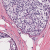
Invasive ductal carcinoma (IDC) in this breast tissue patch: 0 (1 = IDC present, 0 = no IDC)